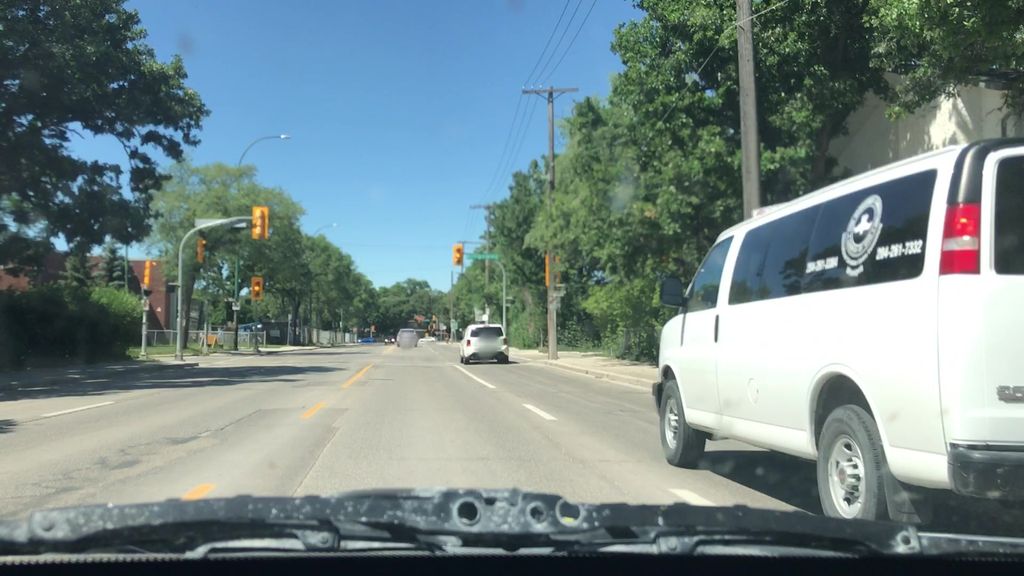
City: winnipeg